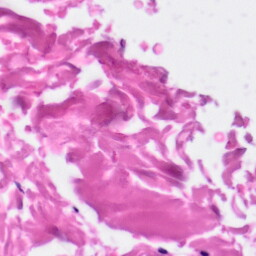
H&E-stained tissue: Skin